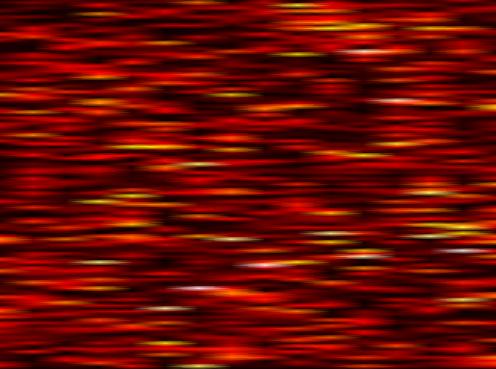
Label: FBMC